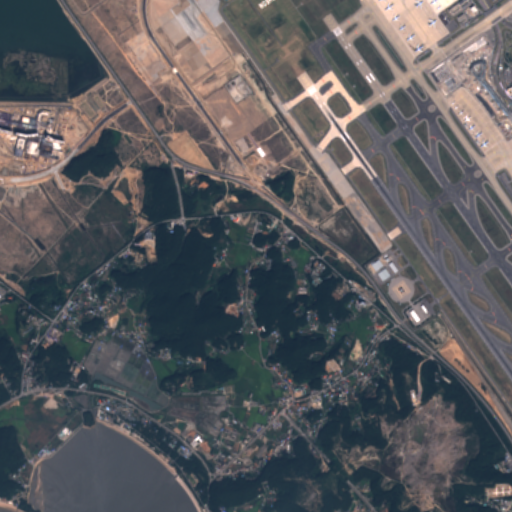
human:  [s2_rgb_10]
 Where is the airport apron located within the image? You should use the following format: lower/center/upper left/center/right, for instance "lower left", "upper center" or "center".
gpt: The airport apron is located in the upper right of the image.
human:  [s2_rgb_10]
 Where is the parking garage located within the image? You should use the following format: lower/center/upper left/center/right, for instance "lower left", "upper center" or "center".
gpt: The parking garage is located in the upper right of the image.
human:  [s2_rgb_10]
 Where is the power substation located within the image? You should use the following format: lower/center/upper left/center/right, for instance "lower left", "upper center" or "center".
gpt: The power substation is located in the upper right of the image.
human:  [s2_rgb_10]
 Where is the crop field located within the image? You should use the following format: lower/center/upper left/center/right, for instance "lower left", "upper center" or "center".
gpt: There is no crop field in the image.